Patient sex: M
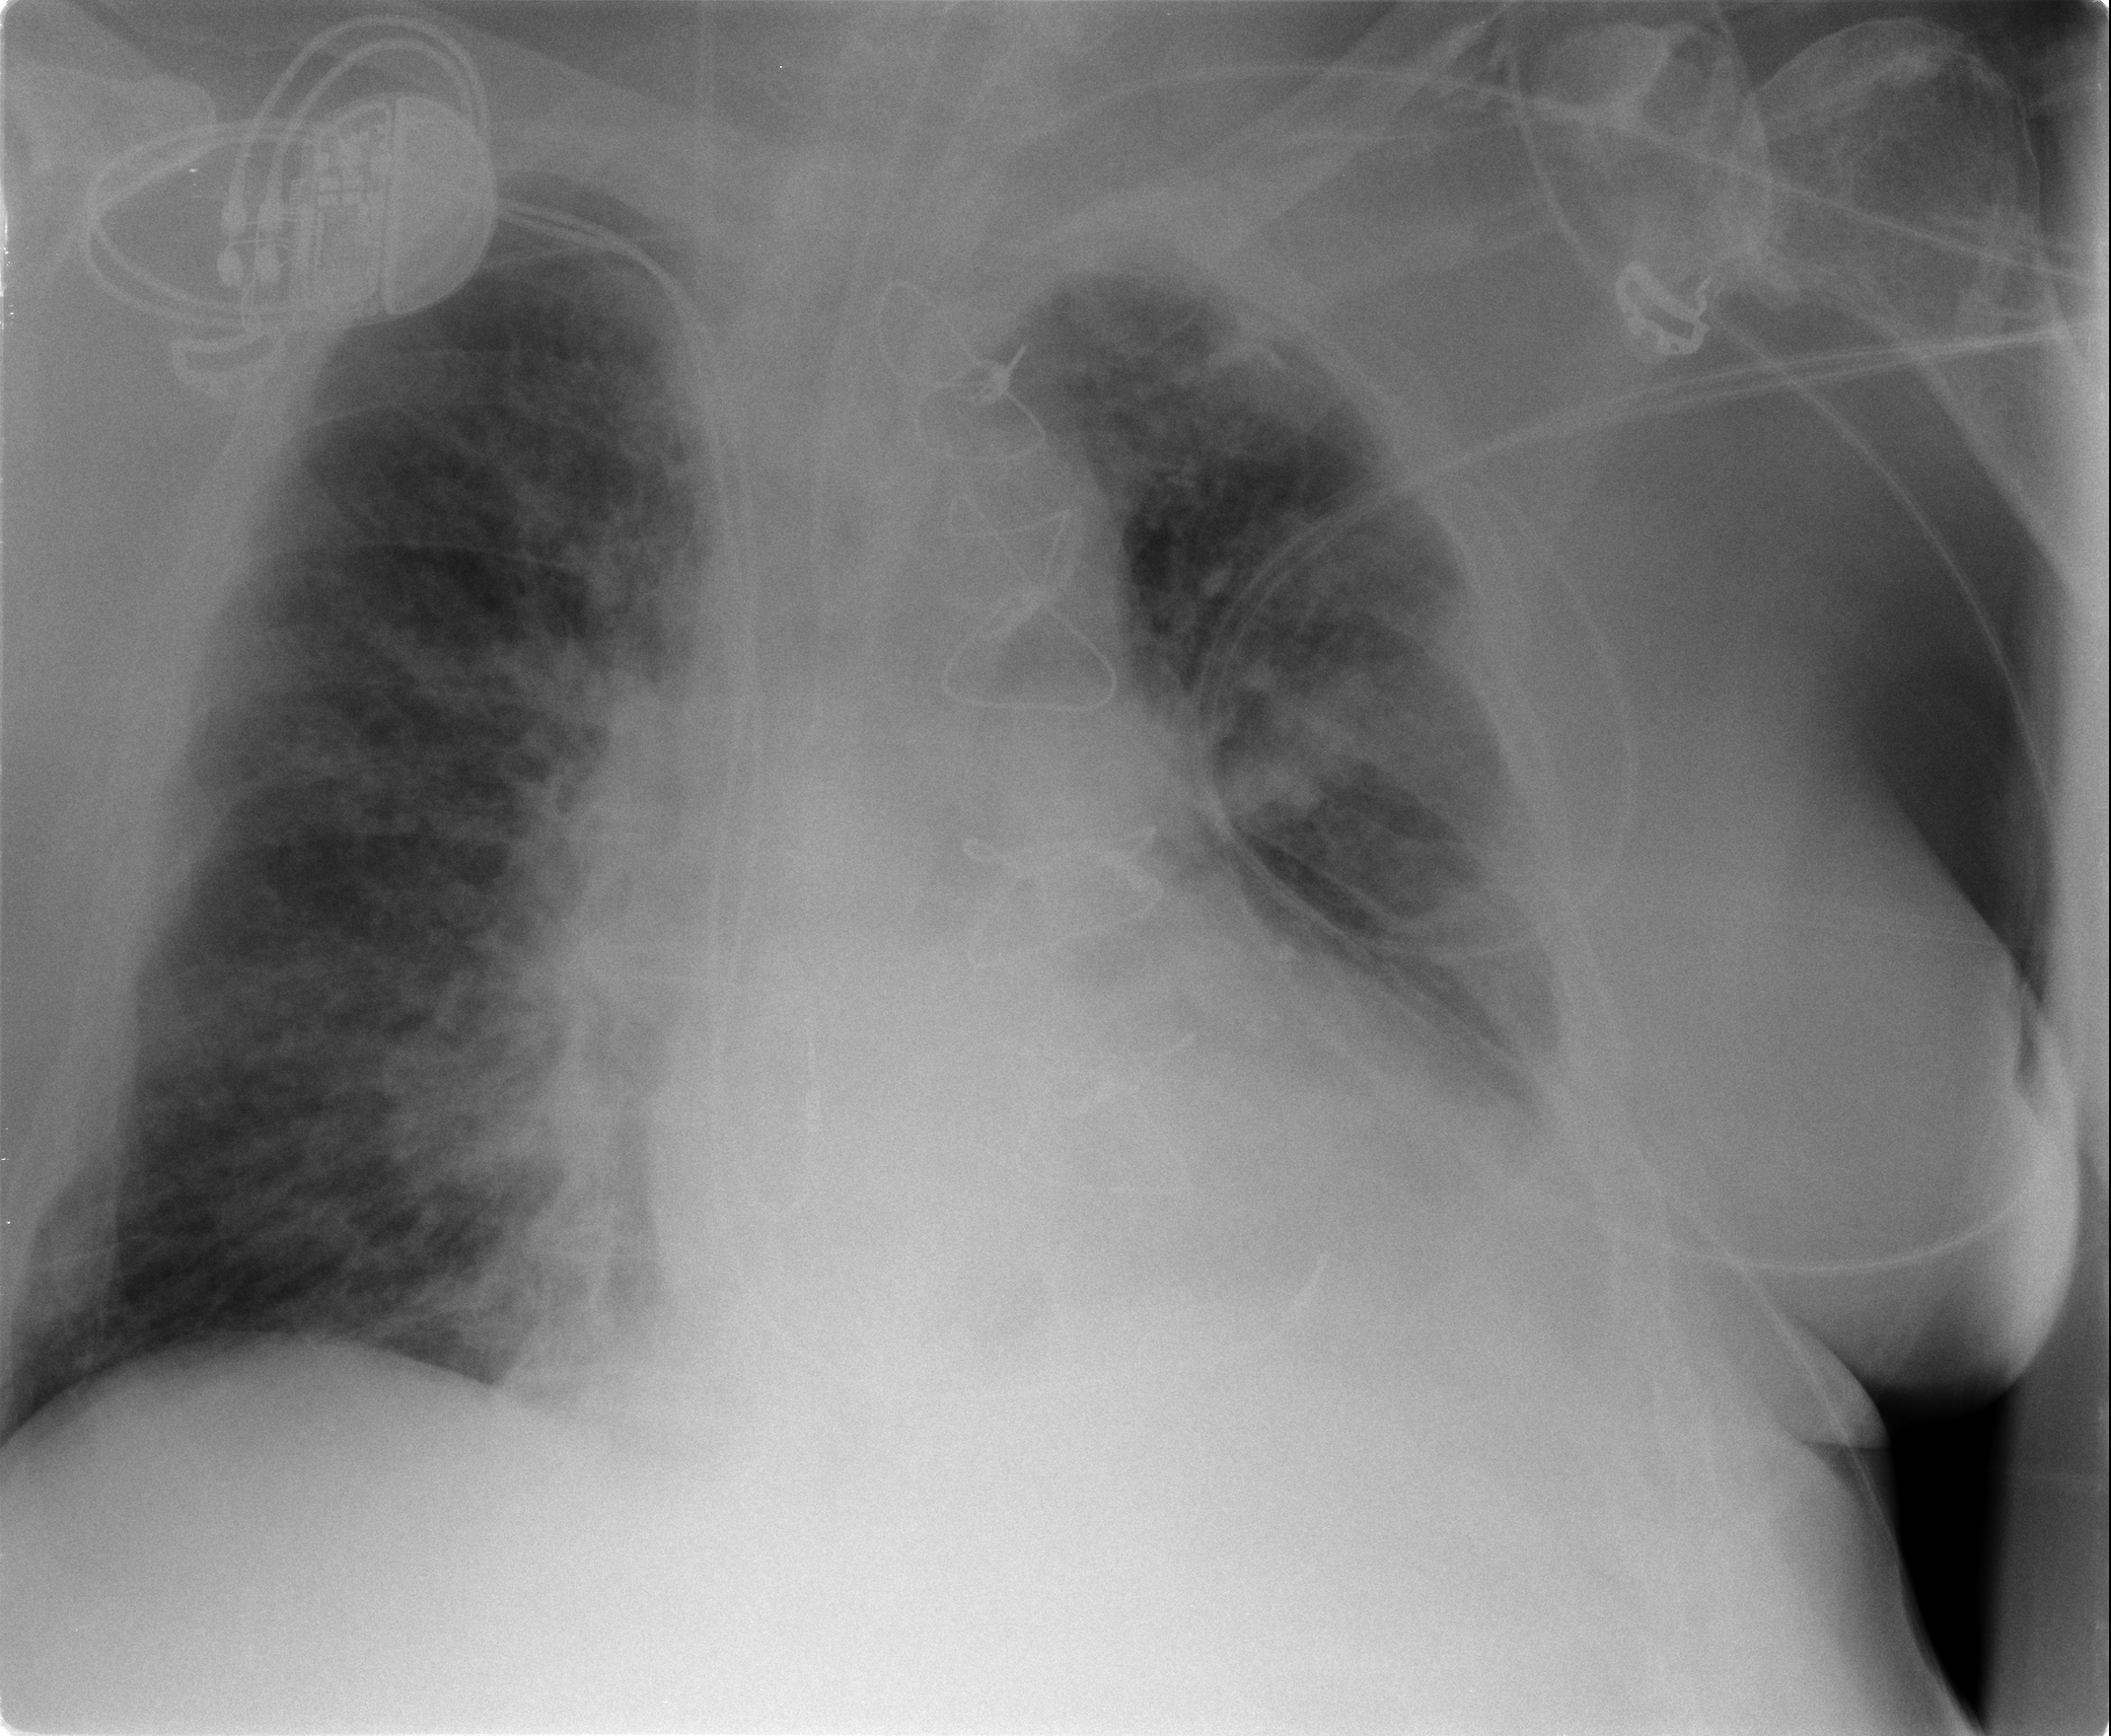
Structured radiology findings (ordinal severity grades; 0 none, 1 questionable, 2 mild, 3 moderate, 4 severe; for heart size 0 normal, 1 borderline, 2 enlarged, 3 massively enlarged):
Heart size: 2
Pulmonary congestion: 1
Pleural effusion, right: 0
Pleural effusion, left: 2
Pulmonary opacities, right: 2
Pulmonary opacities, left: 2
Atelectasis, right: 0
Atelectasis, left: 2